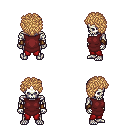
a pixel art fantasy rpg character, male body template, skeleton, maroon tunic, red pants, light blonde curly afro hairstyle, cloth bracers, four views (front, back, left, right), 2x2 character sprite sheet, small pixel art, hard edges, no anti-aliasing